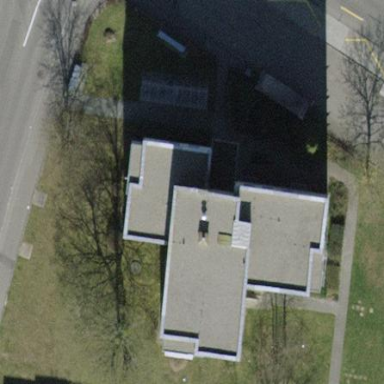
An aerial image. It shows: Flat-roofed apartment building.